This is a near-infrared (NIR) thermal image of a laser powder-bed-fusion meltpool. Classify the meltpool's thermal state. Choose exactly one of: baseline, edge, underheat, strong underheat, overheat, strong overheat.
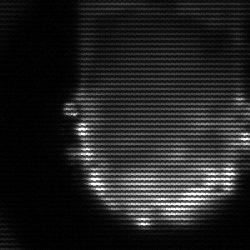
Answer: baseline